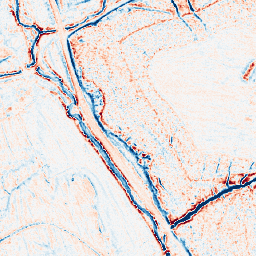
Category: edge_preserving
Decomposition family: anisotropic_diffusion
Decomposition parameters: iterations: 10
kappa: 50
gamma: 0.15
Upsampling method: nearest
Upsampling parameters: scale: 2
Upsampling scale: 2